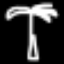
Label: palm tree